Interaction volume radius: 10 \u00c5
Interaction volume height: 15 \u00c5
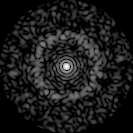
Disorder parameter: 0.8423